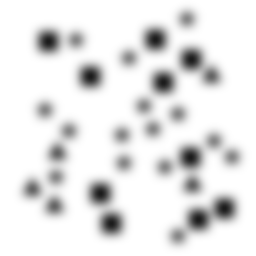
Squares: 10
Triangles: 5
Stars: 15
Total shapes: 30